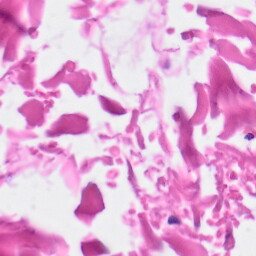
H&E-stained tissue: Skin